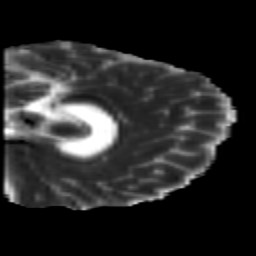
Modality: MD
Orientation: sagittal
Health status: healthy
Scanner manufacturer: siemens
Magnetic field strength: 3 T
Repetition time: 10 s
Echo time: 0.092 s